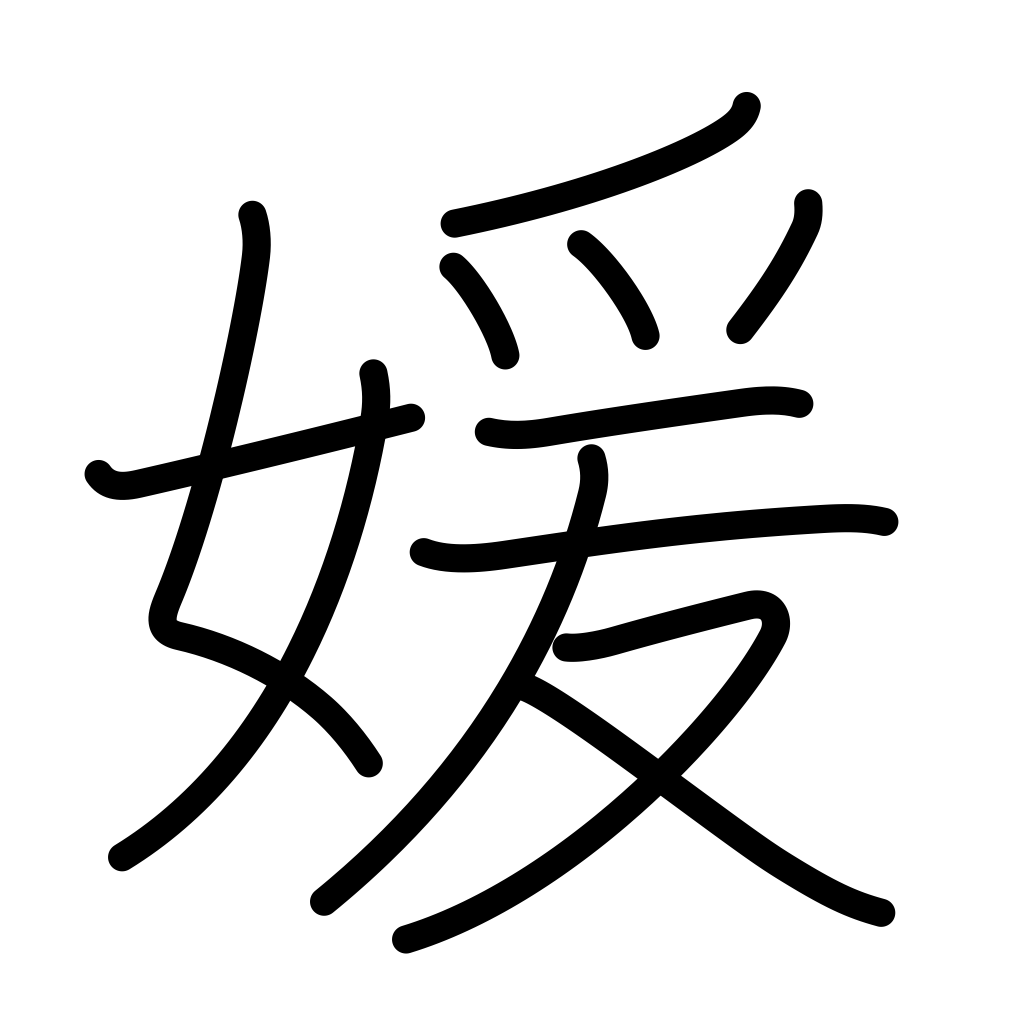
Meaning: beautiful woman, princess